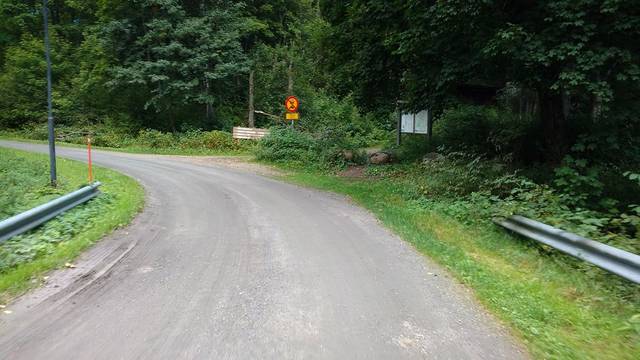
Region: Finland
Coordinates: 60.271, 22.992